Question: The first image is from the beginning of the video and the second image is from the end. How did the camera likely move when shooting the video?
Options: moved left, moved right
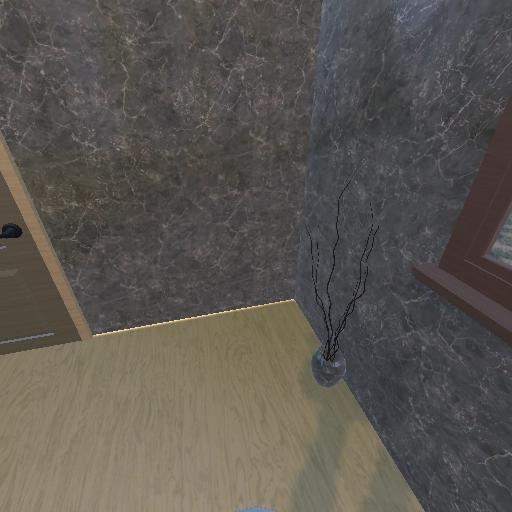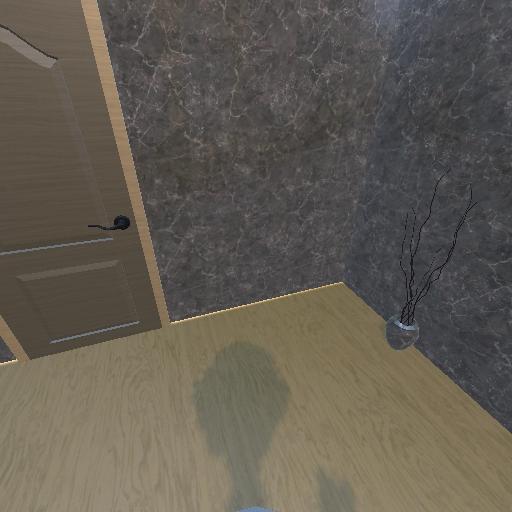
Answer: moved left